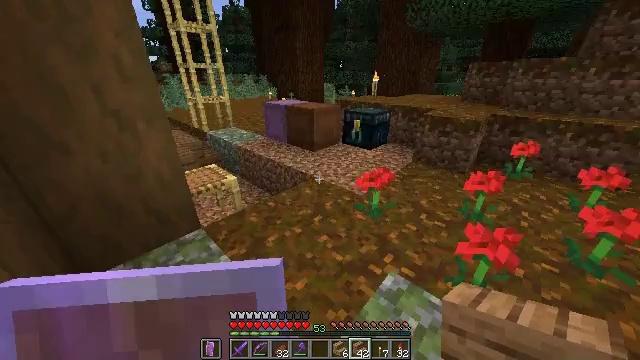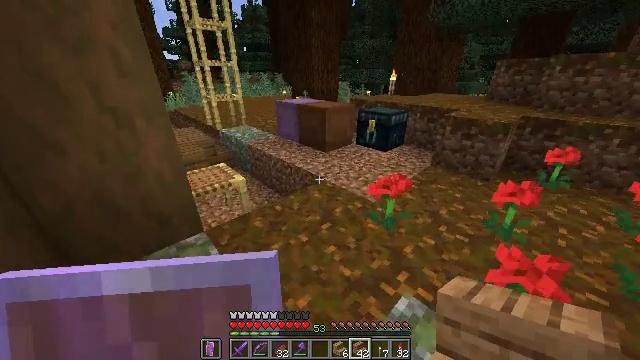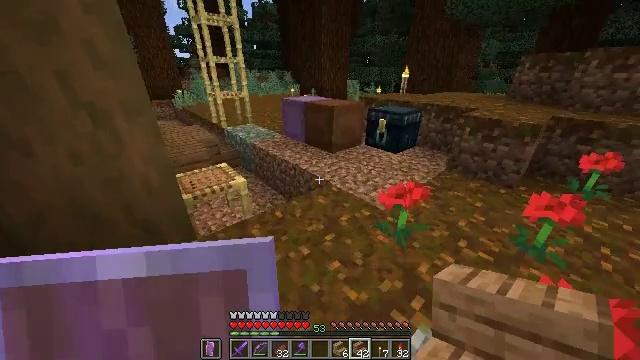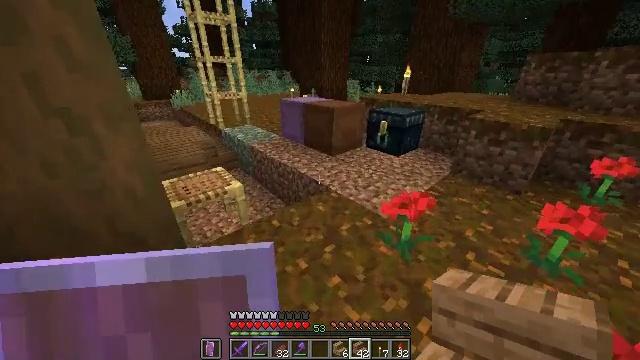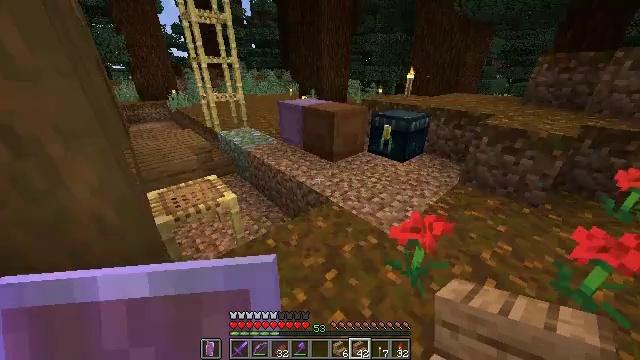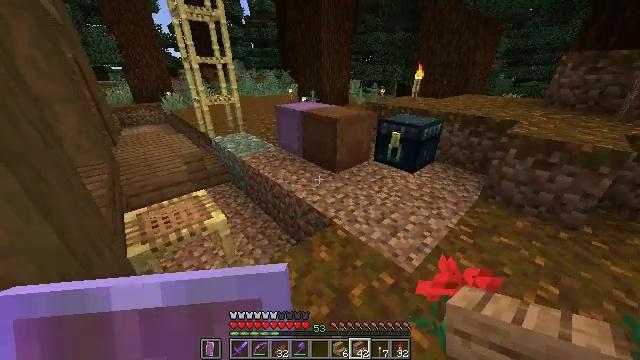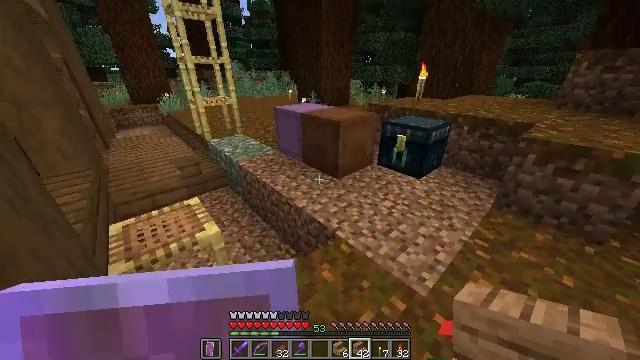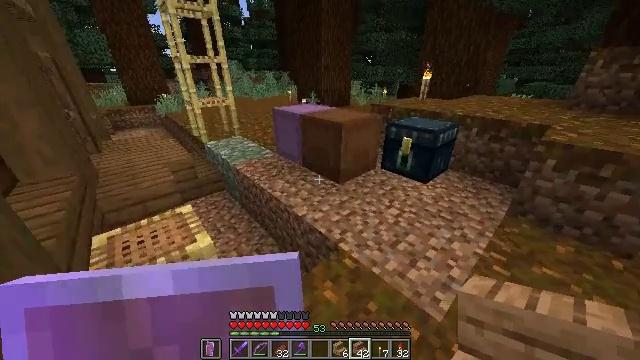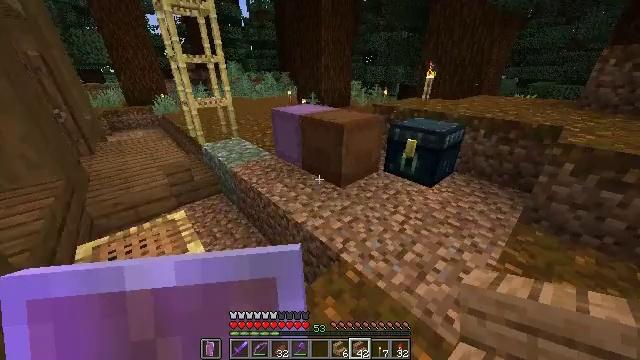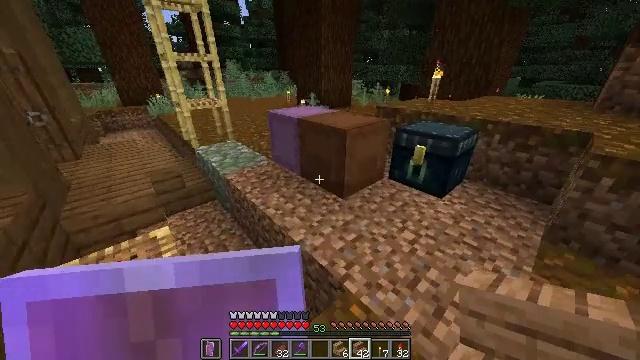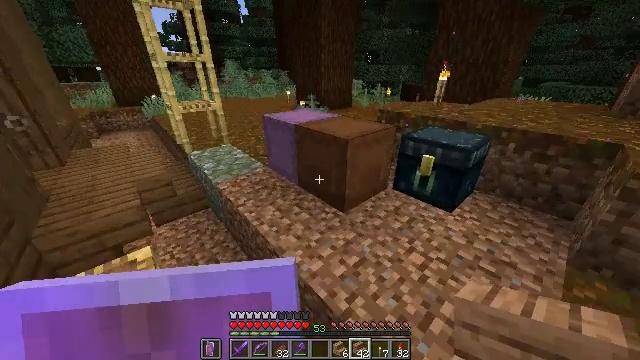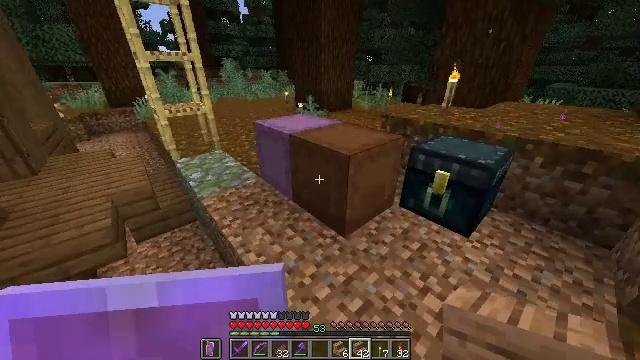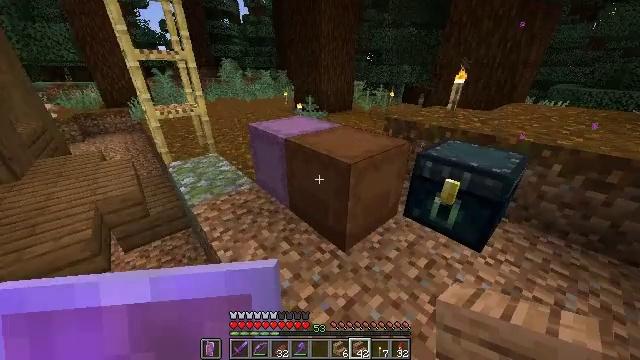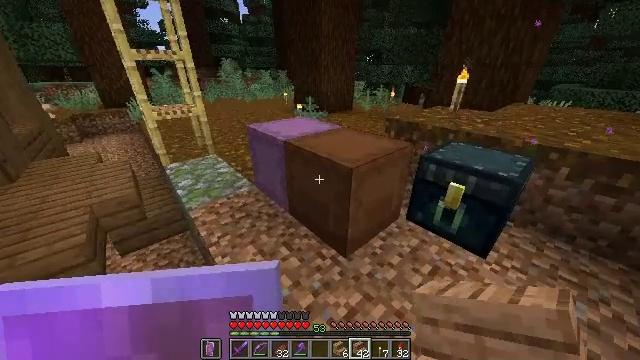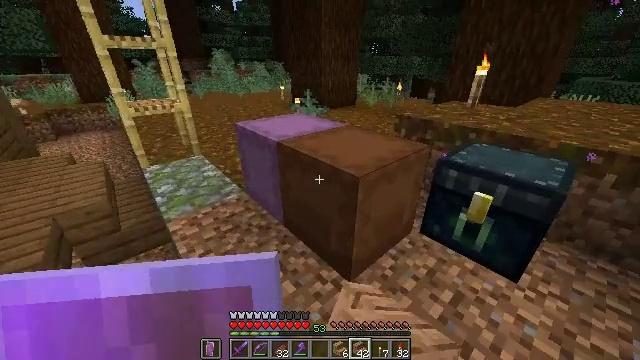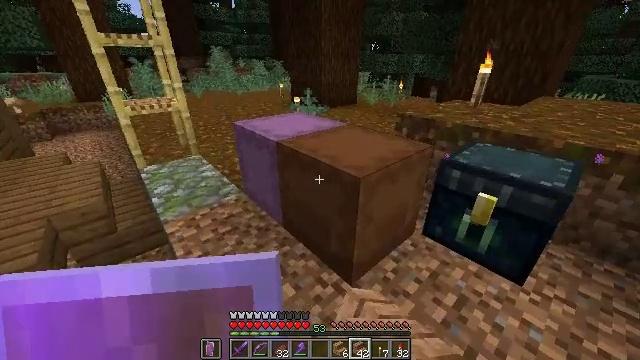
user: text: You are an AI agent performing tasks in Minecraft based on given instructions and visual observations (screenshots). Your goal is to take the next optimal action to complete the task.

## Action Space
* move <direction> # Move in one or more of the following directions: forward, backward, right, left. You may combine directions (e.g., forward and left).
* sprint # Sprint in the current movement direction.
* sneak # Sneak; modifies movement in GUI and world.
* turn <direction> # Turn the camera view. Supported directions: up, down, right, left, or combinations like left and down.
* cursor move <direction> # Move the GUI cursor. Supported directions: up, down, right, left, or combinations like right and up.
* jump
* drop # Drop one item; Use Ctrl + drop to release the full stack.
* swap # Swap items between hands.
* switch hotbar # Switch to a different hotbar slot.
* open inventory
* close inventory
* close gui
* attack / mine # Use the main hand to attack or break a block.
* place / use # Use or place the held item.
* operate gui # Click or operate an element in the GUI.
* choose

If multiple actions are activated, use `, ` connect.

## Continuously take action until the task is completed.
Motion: motion action
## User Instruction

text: Open inventory and turn jungle logs into jungle planks.
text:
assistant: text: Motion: move forward, sprint, turn left
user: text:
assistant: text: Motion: move forward, sprint, turn left
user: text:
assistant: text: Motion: move forward, sprint
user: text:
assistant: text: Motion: move forward, sprint
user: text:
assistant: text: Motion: move forward, sprint
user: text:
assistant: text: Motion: move forward, sprint
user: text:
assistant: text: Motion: move forward, sprint
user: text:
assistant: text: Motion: move forward, sprint
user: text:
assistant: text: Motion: move forward, sprint
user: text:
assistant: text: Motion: move forward, sprint
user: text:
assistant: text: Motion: move forward, sprint
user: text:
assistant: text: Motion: move forward, sprint, use / place
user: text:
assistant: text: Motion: use / place
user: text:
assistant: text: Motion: use / place
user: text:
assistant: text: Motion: no_op
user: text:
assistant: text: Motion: no_op
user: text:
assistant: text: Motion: no_op
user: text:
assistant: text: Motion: no_op
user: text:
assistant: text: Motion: no_op
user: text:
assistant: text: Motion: no_op
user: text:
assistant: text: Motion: no_op
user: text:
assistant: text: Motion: no_op
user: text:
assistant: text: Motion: no_op
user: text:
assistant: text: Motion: no_op
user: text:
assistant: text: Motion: no_op
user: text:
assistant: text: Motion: no_op
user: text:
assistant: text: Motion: turn left
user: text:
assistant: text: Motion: no_op
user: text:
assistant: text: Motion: turn left and up
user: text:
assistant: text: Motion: no_op